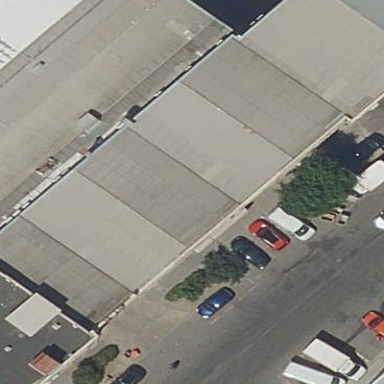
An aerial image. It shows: Industrial building.